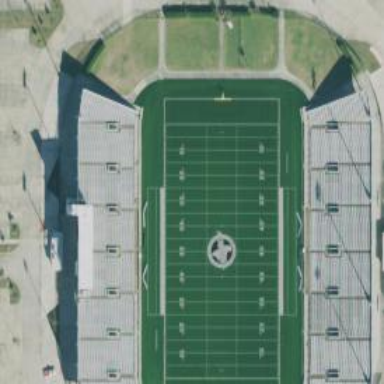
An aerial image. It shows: American football pitch.